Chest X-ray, PA view. Patient: 32 years old, sex F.
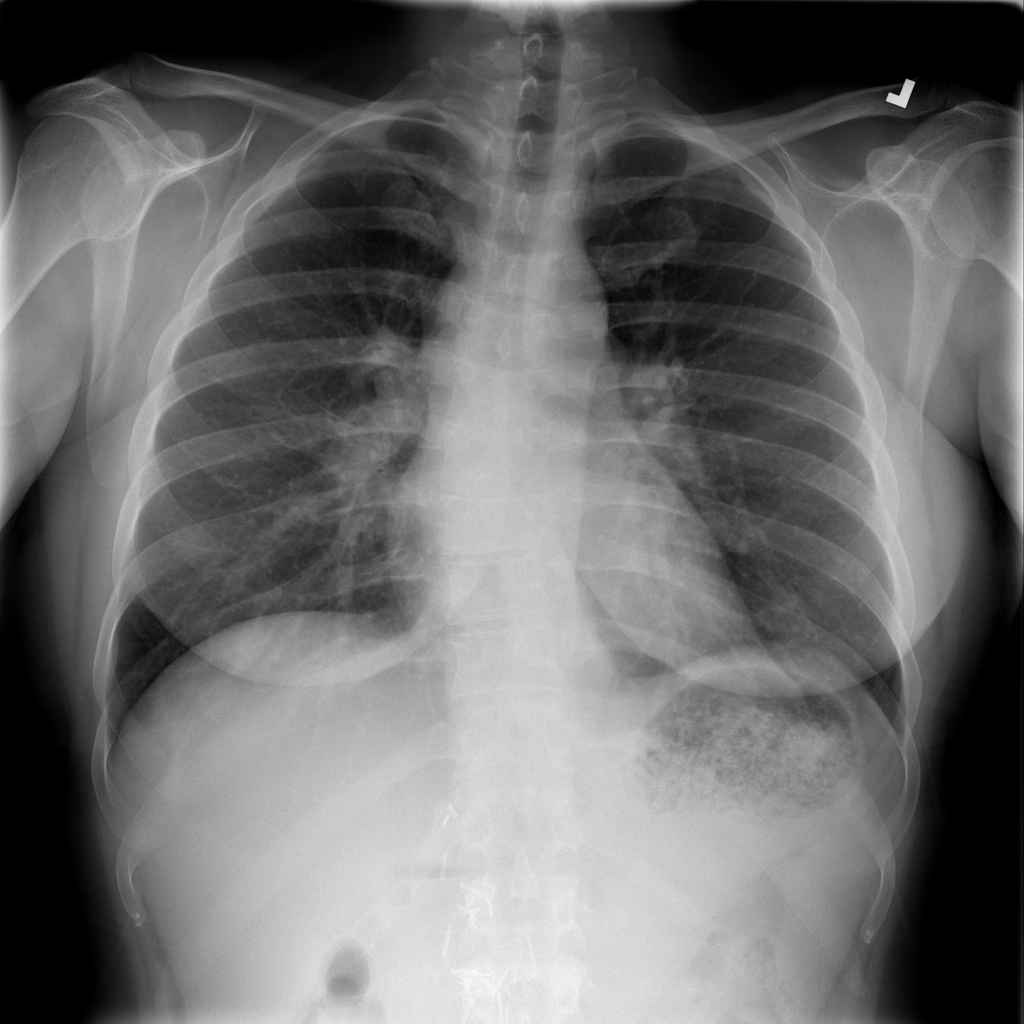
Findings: No Finding